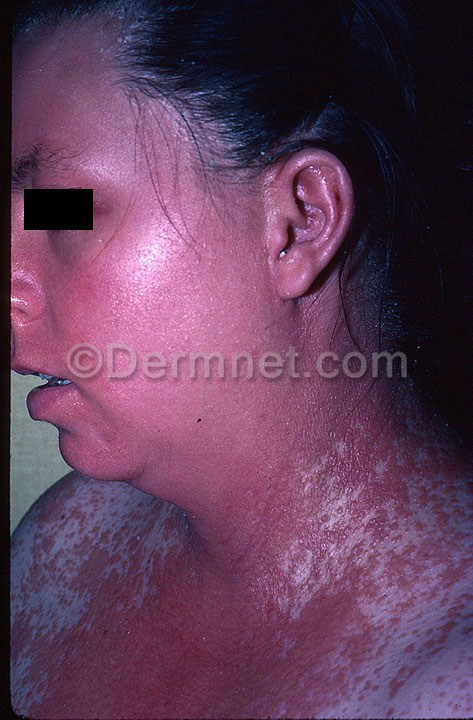
Disease: Psoriasis pictures Lichen Planus and related diseases